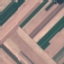
Label: AnnualCrop